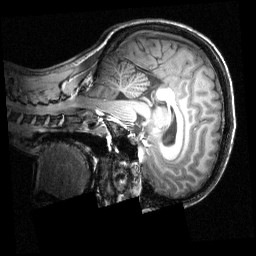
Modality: T1w
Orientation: sagittal
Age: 21
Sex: female
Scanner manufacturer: siemens
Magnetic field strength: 3.951 T
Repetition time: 1.5 s
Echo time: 0.00335 s